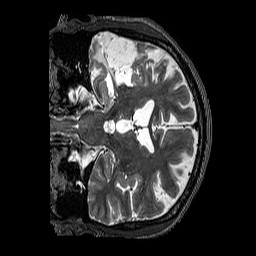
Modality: T2w
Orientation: coronal
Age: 58
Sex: male
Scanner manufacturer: siemens
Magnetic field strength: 3 T
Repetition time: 3.2 s
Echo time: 0.567 s